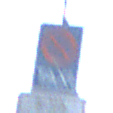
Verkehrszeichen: Taxenstand
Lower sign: ZeitangabenOhneBeschraenkungAufWochentage2
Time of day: SunriseSunset
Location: Outdoor (Suburban)
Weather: PartlyCloudy
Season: Winter
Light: Natural